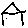
Label: house